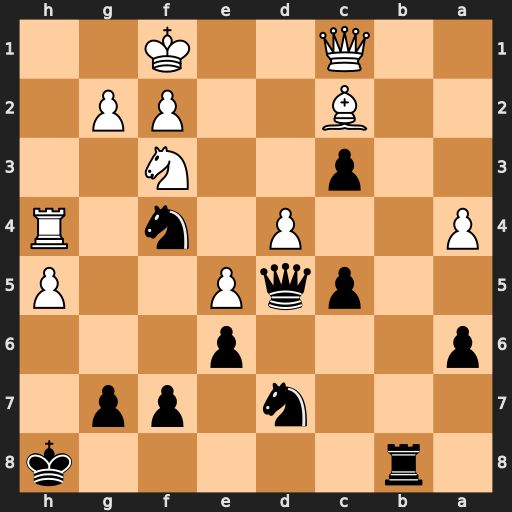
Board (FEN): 1r5k/3n1pp1/p3p3/2pqP2P/P2P1n1R/2p2N2/2B2PP1/2Q2K2
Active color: b
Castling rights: -
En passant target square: -
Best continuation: Qc4+ Kg1 Ne2+